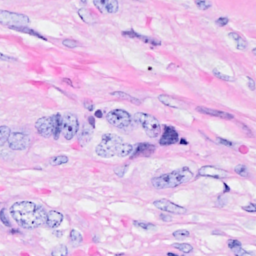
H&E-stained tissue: Breast